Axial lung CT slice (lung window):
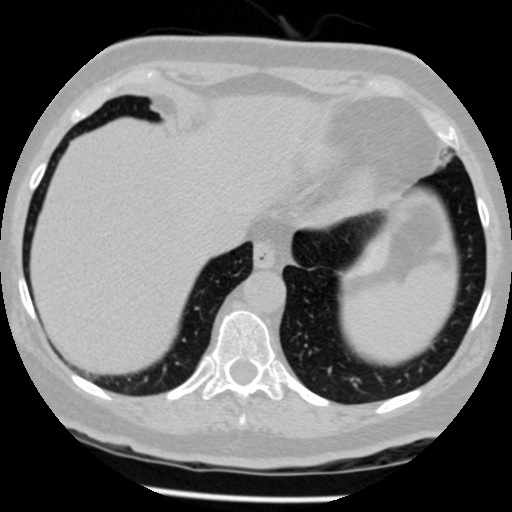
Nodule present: yes
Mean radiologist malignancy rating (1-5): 1